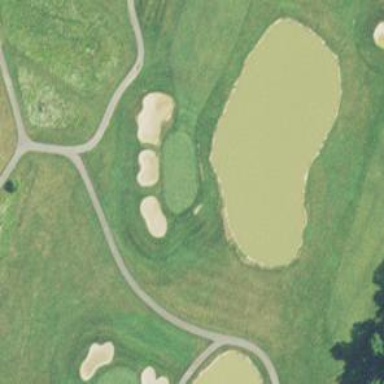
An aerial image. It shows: Scenic view of water hazard on golf course. The natural water feature adds beauty to the landscape.